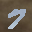
Label: 7